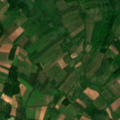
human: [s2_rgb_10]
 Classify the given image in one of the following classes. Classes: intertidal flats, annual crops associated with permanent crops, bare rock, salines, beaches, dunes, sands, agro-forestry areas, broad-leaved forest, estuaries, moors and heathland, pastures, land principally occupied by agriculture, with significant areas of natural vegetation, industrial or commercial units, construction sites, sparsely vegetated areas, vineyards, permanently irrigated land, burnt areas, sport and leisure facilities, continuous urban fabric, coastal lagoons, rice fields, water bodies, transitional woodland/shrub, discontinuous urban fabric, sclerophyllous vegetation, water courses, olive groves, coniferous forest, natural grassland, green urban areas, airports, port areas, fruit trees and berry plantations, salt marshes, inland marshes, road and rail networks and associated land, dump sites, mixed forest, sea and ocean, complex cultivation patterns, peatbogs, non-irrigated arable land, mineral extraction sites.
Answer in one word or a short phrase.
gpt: complex cultivation patterns, land principally occupied by agriculture, with significant areas of natural vegetation, broad-leaved forest